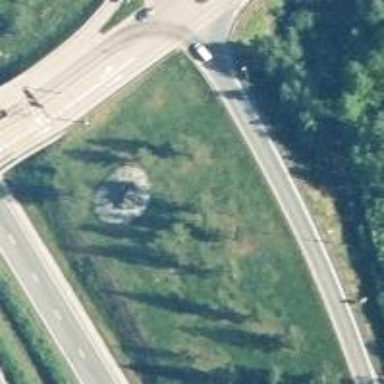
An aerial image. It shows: Historic tank.